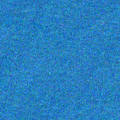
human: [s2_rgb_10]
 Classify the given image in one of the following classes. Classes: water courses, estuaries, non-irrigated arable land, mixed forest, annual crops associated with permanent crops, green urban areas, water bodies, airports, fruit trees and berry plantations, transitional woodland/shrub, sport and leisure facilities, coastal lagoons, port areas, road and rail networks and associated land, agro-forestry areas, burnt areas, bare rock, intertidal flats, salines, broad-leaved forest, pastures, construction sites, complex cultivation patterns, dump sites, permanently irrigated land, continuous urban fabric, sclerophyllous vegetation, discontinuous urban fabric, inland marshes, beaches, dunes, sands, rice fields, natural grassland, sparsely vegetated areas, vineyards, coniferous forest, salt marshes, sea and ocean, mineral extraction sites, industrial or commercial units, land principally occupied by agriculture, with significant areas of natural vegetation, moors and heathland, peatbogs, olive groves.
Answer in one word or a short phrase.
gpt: sea and ocean